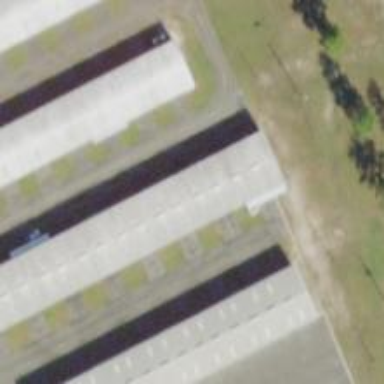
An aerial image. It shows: Airport hangar.